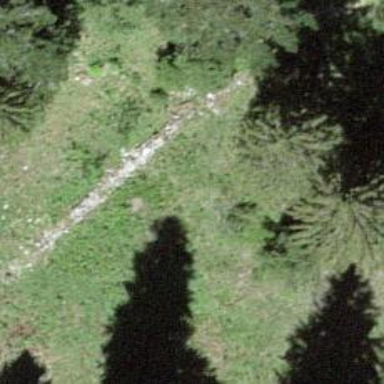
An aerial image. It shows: Dry stone wall barrier.